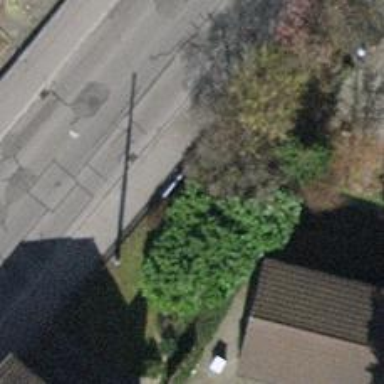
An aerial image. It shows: Hedge barrier.